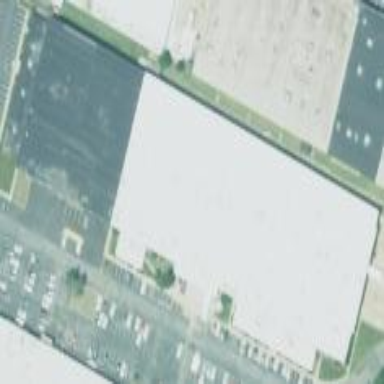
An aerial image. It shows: Commercial building.